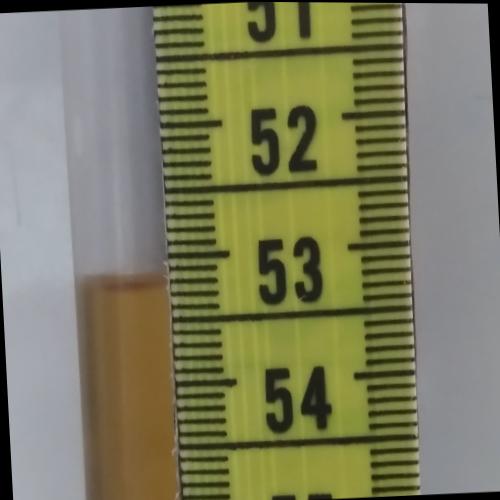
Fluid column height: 53.2 cm